Question: Using this navbar code. (simplified, but confirmed to have the same issue).
'''
<div class="container">
<nav class="navbar navbar-default" role="navigation">
<div class="container-fluid">
<div class="navbar-header">
<button type="button" class="navbar-toggle" data-toggle="collapse" data-target=".navbar-collapse">
<span class="sr-only">Toggle navigation</span>
<span class="icon-bar"></span>
<span class="icon-bar"></span>
<span class="icon-bar"></span>
</button>
<a class="navbar-brand" href="{% url 'home' %}">Kanri</a>
</div>
<div class="navbar-collapse collapse">
<ul class="nav navbar-nav">
<li class="active"><a href="#">Dashboard</a></li>
</ul>
<ul class="nav navbar-nav navbar-right">
<li class="navbar-text">
John Smith
</li>
<li>
<a class="glyphicon glyphicon-cog"></a>
</li>
</ul>
</div><!--/.nav-collapse -->
</div><!--/.container-fluid -->
</nav>
</div>
'''
When placed in a smaller screen, the navbar (as expected) toggles down to a massive dropdown. 'John Smith' does not have left padding, causing it to sit just on the edge of the left size of the screen, which is unaesthetic. Is there something I'm forgetting to wrap it in?
Here's an example. 'Kye' is where 'John Smith' should be as this is a screenshot from the running application. I simplified the code for readability but ensured that the same issue occurs.

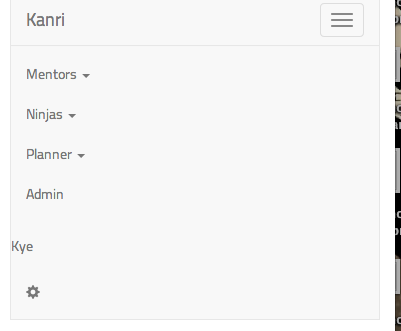
Answer: You'll need to wrap that name in an anchor tag or provide some custom CSS styling to the unordered list tag to provide the Padding.
'''
<li class="navbar-text">
<a href="#">John Smith</a>
</li>
'''
Here's a working demo of your code;
<URL>